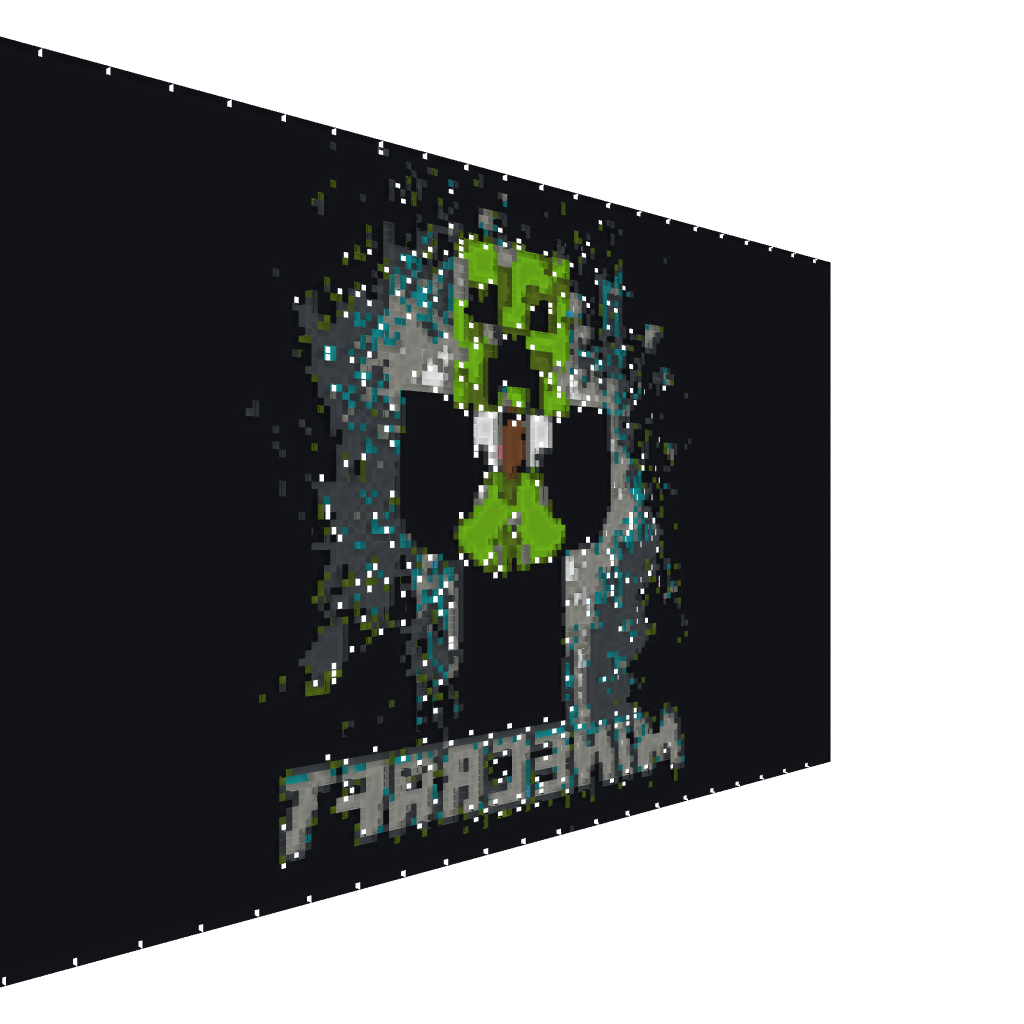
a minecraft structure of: Minecraft Creeper Man